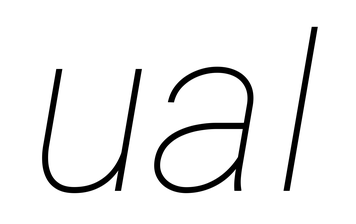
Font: Roboto-Italic_Thin_Italic